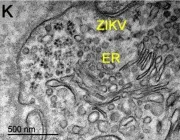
Electron microscopy analysis of placental sections showed alterations and virus-like particles in ZIKV infected samples. (I-K) Identification of clusters of virus-like particles that were positioned near the endoplasmic reticulum (ER) of CTB and ~25 nm in diameter, which is consistent with the dimensions of ZIKV.
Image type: pathology (h&e)